Question: I tried to add gradient background color to my action link button:
'''
<p>@Html.ActionLink("Call Cell Phone", "Call", new { id = Model.Id, number = Model.CellNumber }, new { @class = "btn btn-default", @style = "background-color:-webkit-linear-gradient(top, #f8ffe8 0%,#e3f5ab 33%,#b7df2d 100%);", onclick = "Call('PrimaryNumber');" })</p>
'''
it is generated into:
'''
<a class="btn btn-default" href="/Person/Call/2?number=113-456-789" onclick="Call('PrimaryNumber');" style="background-color:-webkit-linear-gradient(top, #f8ffe8 0%,#e3f5ab 33%,#b7df2d 100%);">Call Cell Phone</a>
'''
and Chrome indicates that it does not understand gradient part:

I used corolzilla to generate this gradient. I also got other versions. Trued both described as for Chrome
'''
background: #f8ffe8; /* Old browsers */
background: -moz-linear-gradient(top, #f8ffe8 0%, #e3f5ab 33%, #b7df2d 100%); /* FF3.6+ */
background: -webkit-gradient(linear, left top, left bottom, color-stop(0%,#f8ffe8), color-stop(33%,#e3f5ab), color-stop(100%,#b7df2d)); /* Chrome,Safari4+ */
background: -webkit-linear-gradient(top, #f8ffe8 0%,#e3f5ab 33%,#b7df2d 100%); /* Chrome10+,Safari5.1+ */
background: -o-linear-gradient(top, #f8ffe8 0%,#e3f5ab 33%,#b7df2d 100%); /* Opera 11.10+ */
background: -ms-linear-gradient(top, #f8ffe8 0%,#e3f5ab 33%,#b7df2d 100%); /* IE10+ */
background: linear-gradient(to bottom, #f8ffe8 0%,#e3f5ab 33%,#b7df2d 100%); /* W3C */
filter: progid:DXImageTransform.Microsoft.gradient( startColorstr='#f8ffe8', endColorstr='#b7df2d',GradientType=0 ); /* IE6-9 */
'''
How to fix this gradient to make Chrome recognize it.
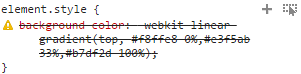
Answer: <URL>. You should use that function within either 'background' or 'background-image' property.
For instance:
'''
background-image: -webkit-linear-gradient(top, #f8ffe8 0%,#e3f5ab 33%,#b7df2d 100%);
'''